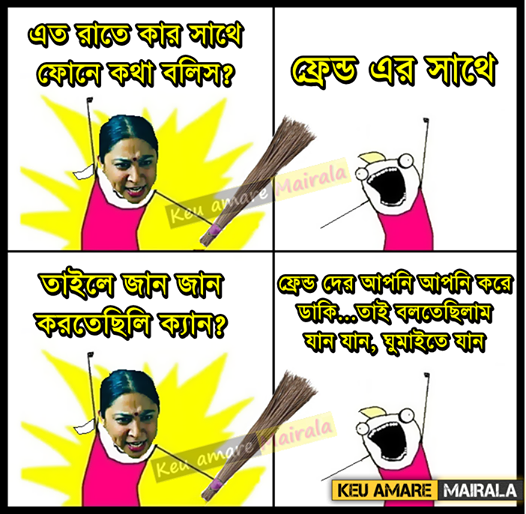
Text: এত রাতে কার সাথে ফোনে কথা বলিস? ফ্রেন্ড এর সাথে তাইলে জান জান করতেছিলি ক্যান? ফ্রেন্ড দের আপনি আপনি করে ডাকি... তাই বলতেছিলাম যান যান, ঘুমাইতে যান
Label: Non Hate